Question: Faced the problem, there is an indent on the right side of the selected text in Chrome and Mozilla. Safari doesn't have such.
Checked other sites and it seems to be a default browser behaviour.
Is anyone aware about how to get rid of it?
Sandbox example: <URL>
'<div>Lorem ipsum dolor sit amet consectetur adipisicing elit. Ipsa architecto natus modi saepe dolore nihil earum nostrum vero molestias nesciunt minima quis culpa, dolores excepturi error nemo! Impedit, beatae enim!</div>'
'div { width: 200px; border: 1px solid green; }'
Pictures examples are below:
The problem is in the differing side indents. They annoys the client.

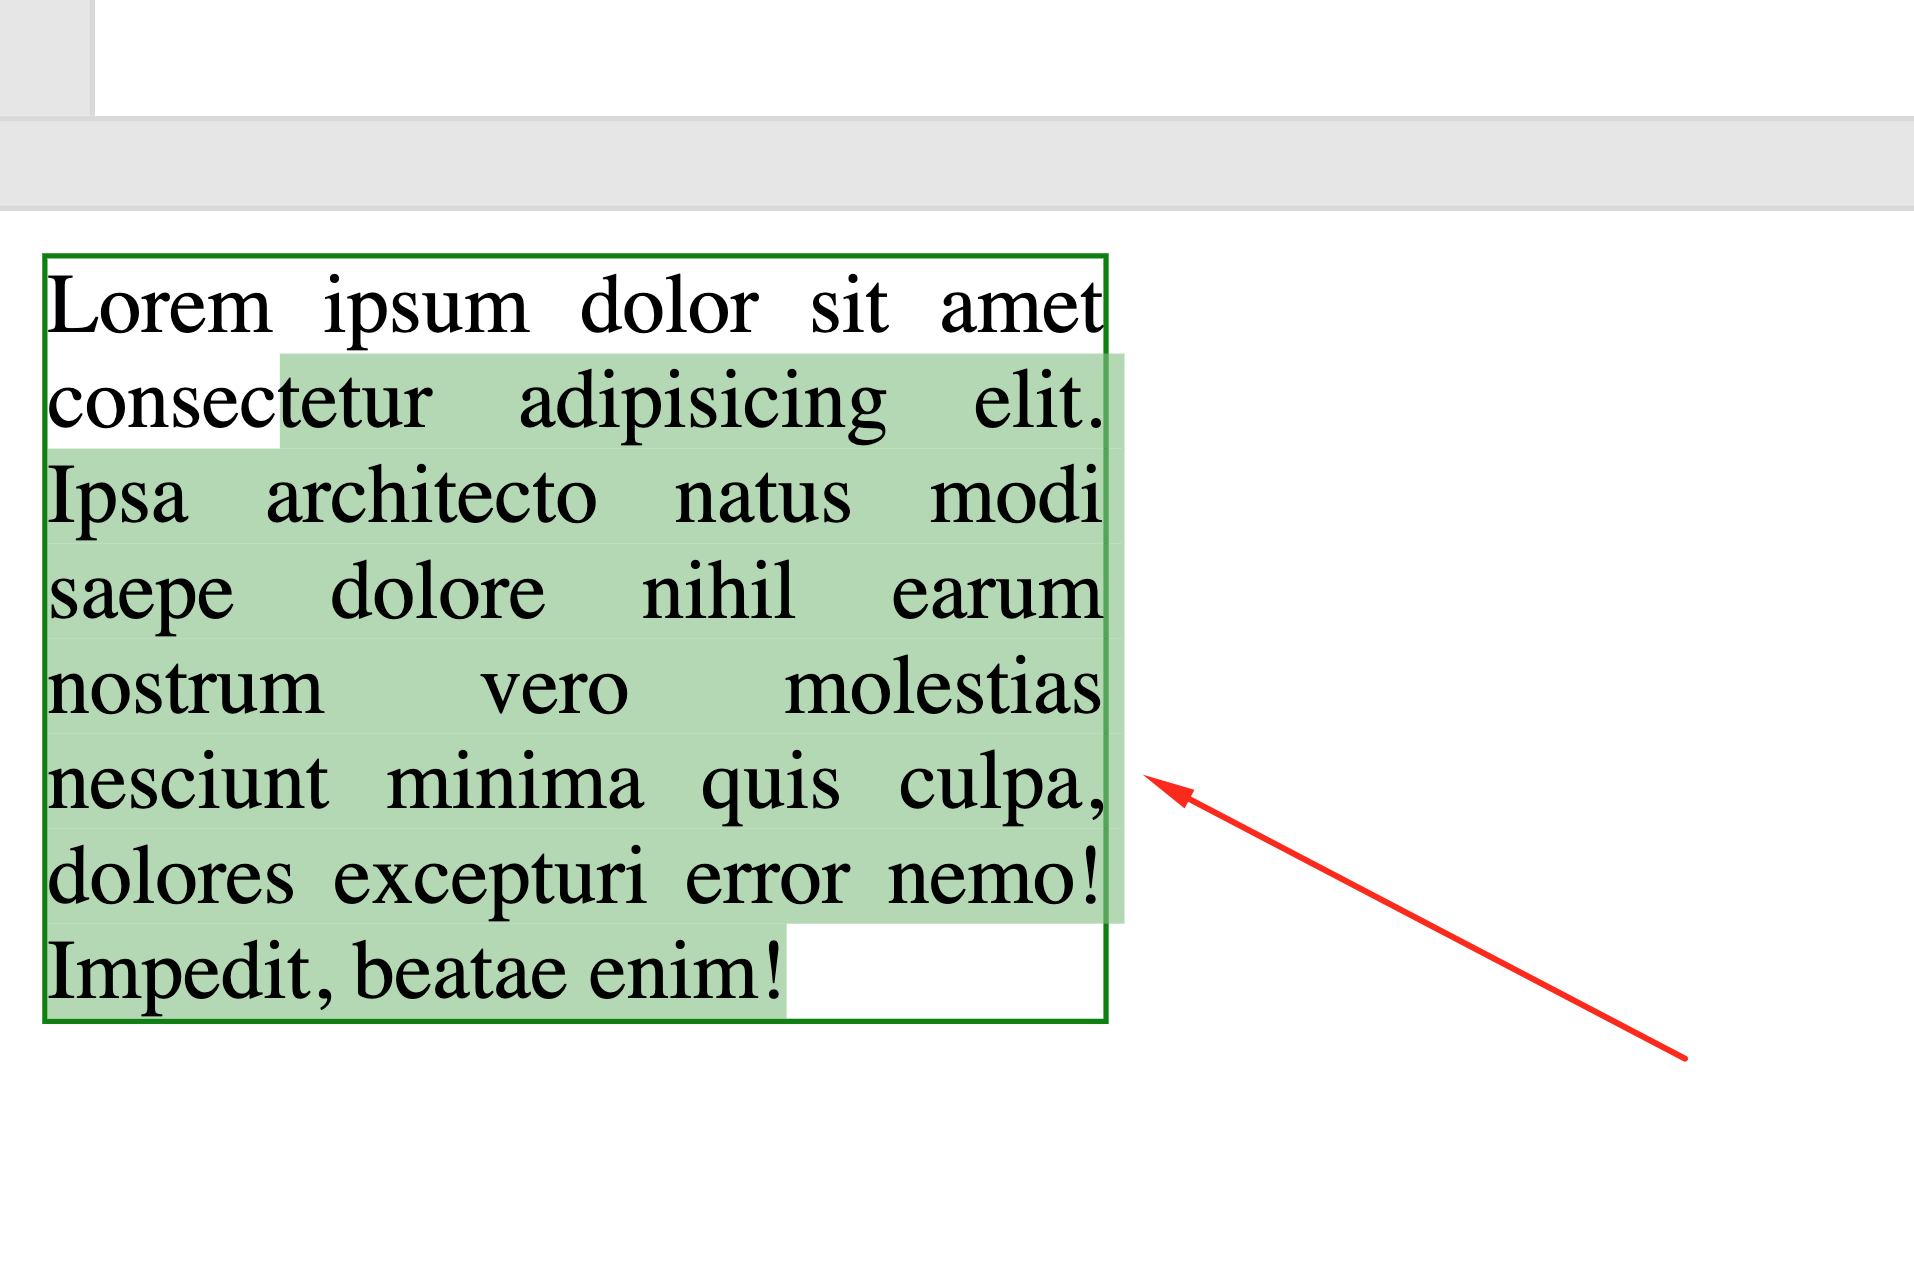
Answer: Use <URL>
> The overflow property specifies what should happen if content
overflows an element's box.This property specifies whether to clip content or to add scrollbars
when an element's content is too big to fit in a specified area.
'''
div {
width: 200px;
border: 1px solid green;
text-align: justify;
text-align-last: left;
overflow:hidden;
}
'''
'''
<div>Lorem ipsum dolor sit amet consectetur adipisicing elit. Ipsa architecto natus modi saepe dolore nihil earum nostrum vero molestias nesciunt minima quis culpa, dolores excepturi error nemo! Impedit, beatae enim!</div>
'''